Question: My problem is that I have just created a cellTable but it doesn't work because I see this on my broswer
The red border is of the FlowPanel that contains the table that has a black border, on side there is the GWT.log
Now I've tried everything but I don't know why, maybe it doesn't load the table for something reason. However I'm sure that dataProvider works beacause, as tou can see, the log show that data 'Carrello' are load on the column of my table 'carrello'. Here the code of table:
'''
public class ShopTable extends CellTable {
private CellTable<Carrello> carrello;
private Column<Carrello, String> columnTitolo;
private Column<Carrello, String> columnTipoSupporto;
private AsyncDataProviderCarrello dataProvider;
private String COLUMN_NAME_TITOLO="Titolo film";
private String COLUMN_NAME_SUPPORTO="Tipo";
public ShopTable(){
carrello=new CellTable<>();
createTable();
createWithAsyncDataProvider();
GWT.log("Column example: "+carrello.getColumn(0).toString());
}
private void createTable(){
columnTitolo=buildColumnTitolo();
columnTipoSupporto=buildColumnTipoSupporto();
// NEED TO ADD HEADER (and FOOTER MAYBE)
carrello.addColumn(columnTitolo, "Titolo Film");
carrello.addColumn(columnTipoSupporto, "Tipo");
}
private Column<Carrello, String> buildColumnTitolo(){
columnTitolo=new Column<Carrello, String>(new EditTextCell()) {
@Override
public String getValue(Carrello object) {
GWT.log("aggiungo a carrelloTable: "+object);
return object.getTitolo();
}
};
columnTitolo.setDataStoreName(COLUMN_NAME_TITOLO);
return columnTitolo;
}
private Column<Carrello, String> buildColumnTipoSupporto(){
columnTipoSupporto=new Column<Carrello, String>(new EditTextCell()) {
@Override
public String getValue(Carrello object) {
GWT.log("aggiungo a carrelloTable: "+object);
return object.getTipoSupporto().toString();
}
};
columnTipoSupporto.setDataStoreName(COLUMN_NAME_TITOLO);
return columnTipoSupporto;
}
private void createWithAsyncDataProvider(){
dataProvider=new AsyncDataProviderCarrello();
dataProvider.addDataDisplay(carrello);
dataProvider.updateRowCount(10, false);
//.. SORTING METHOD NEED TO ADD
}
'''
}
Here the code of Widget UIBinder that use the ShopTable
'''
public class CarrelloPage extends Composite {
private static CarrelloPageUiBinder uiBinder = GWT.create(CarrelloPageUiBinder.class);
interface CarrelloPageUiBinder extends UiBinder<Widget, CarrelloPage> {
}
interface MyStyle extends CssResource{
String carrelloTable();
}
@UiField MyStyle style;
@UiField FlowPanel spazio_carrello;
/**
* necessario per dimensionare ad hoc per
* il pannello
*/
private ShopTable carrello;
private void resizeWidget(){
setWidth("100%");
setHeight(Window.getClientHeight() + "px");
}
public CarrelloPage() {
carrello=new ShopTable();
initWidget(uiBinder.createAndBindUi(this));
carrello.setStyleName(style.carrelloTable());
spazio_carrello.add(carrello);
resizeWidget();
Window.addResizeHandler(resizeHandler);
}
private ResizeHandler resizeHandler = new ResizeHandler()
{
public void onResize (ResizeEvent event)
{
setWidgetToMaxWidthAndHeight();
}
};
private void setWidgetToMaxWidthAndHeight ()
{
setWidth("100%");
setHeight(Window.getClientHeight() + "px");
}
}
'''
Thanks for attention!
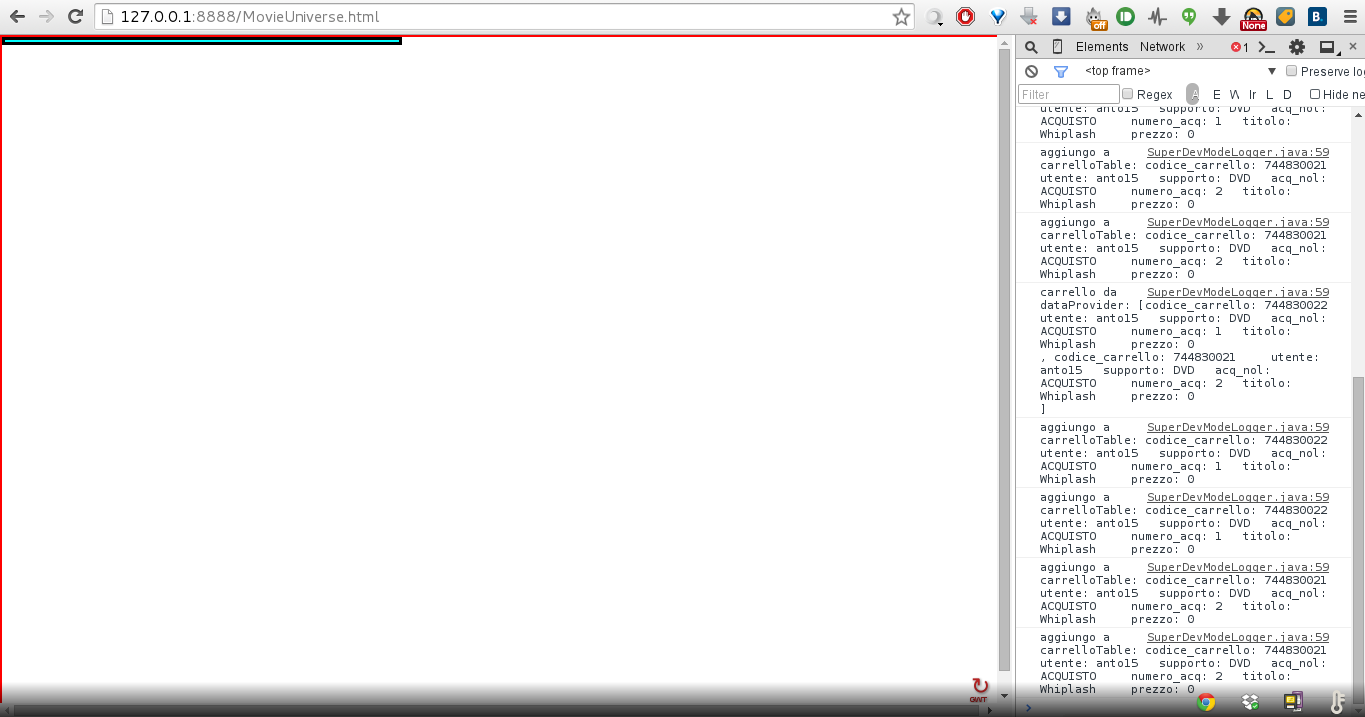
Answer: Your CellTable has a height of zero. This is why you don't see it.
You either have to set height of your CellTable in code, or you should add it to a widget that implements ProvidesResize interface, like a LayoutPanel.